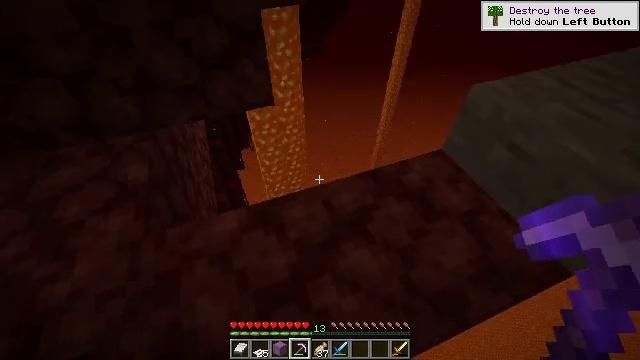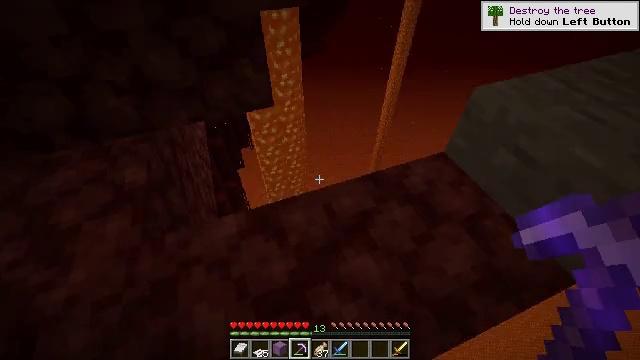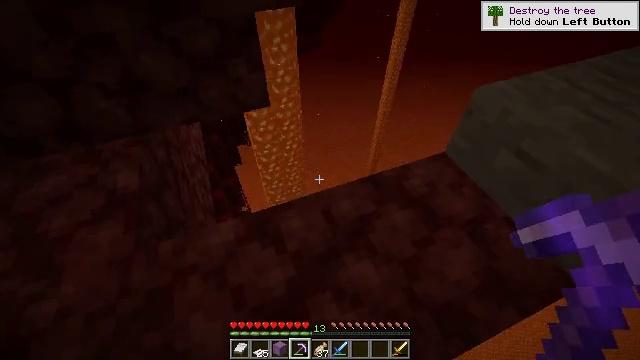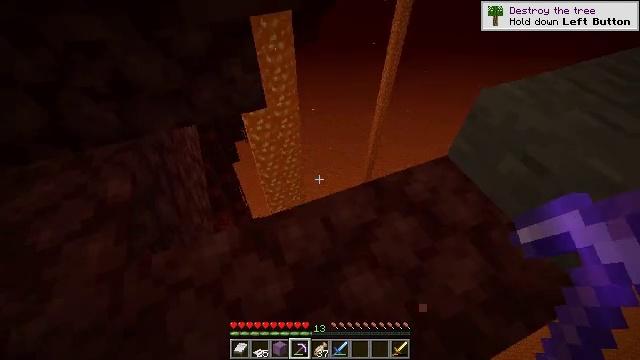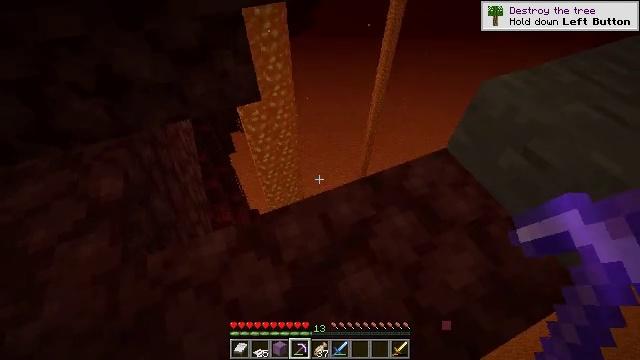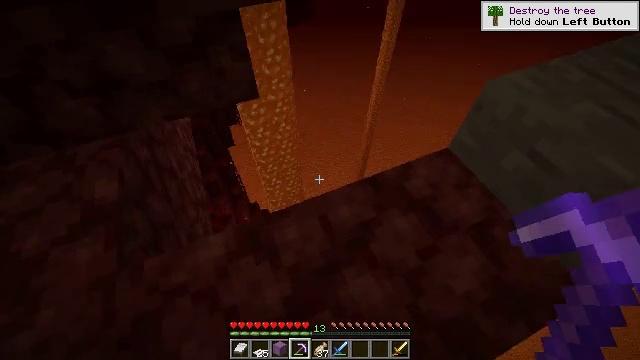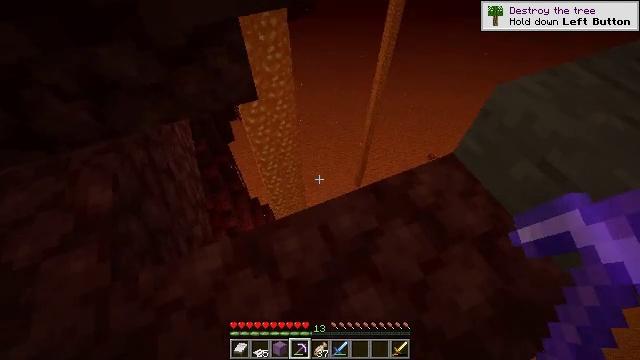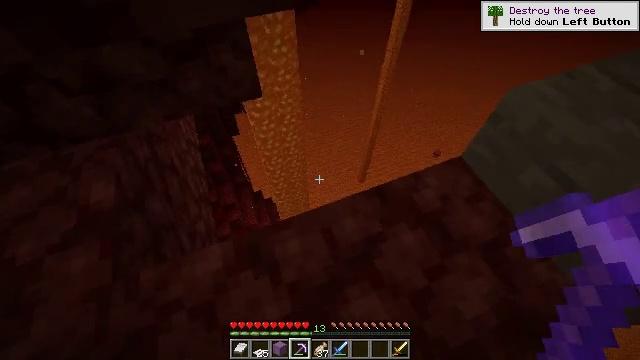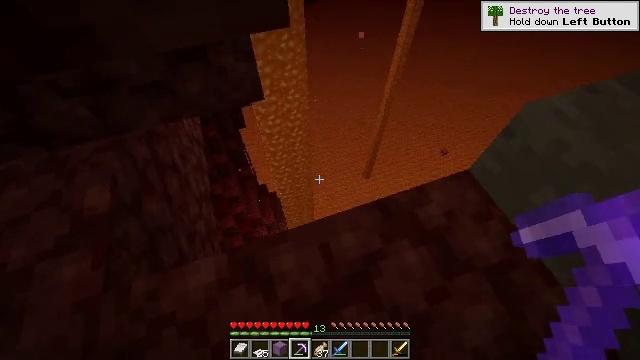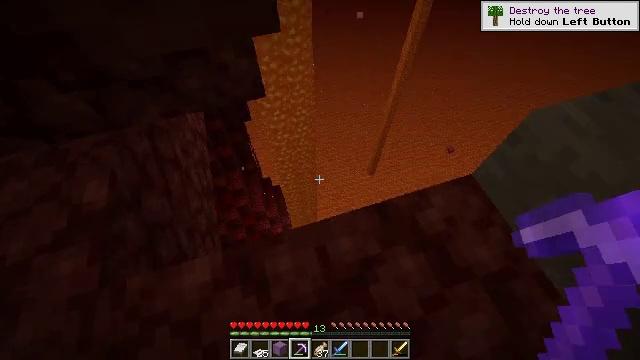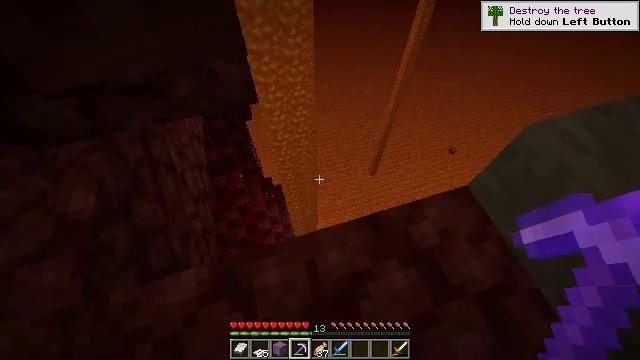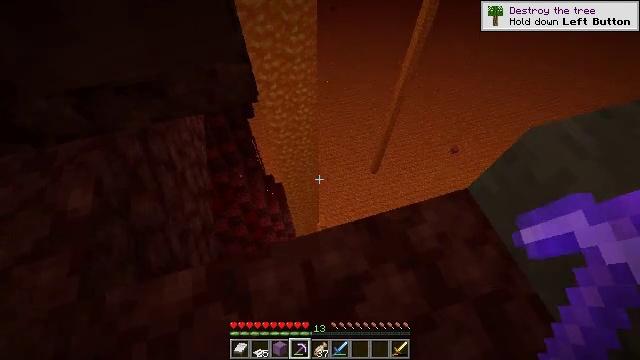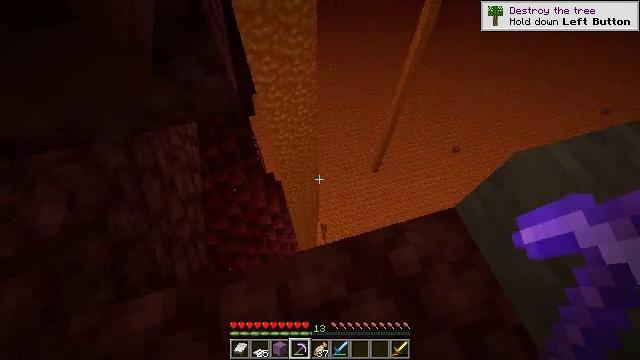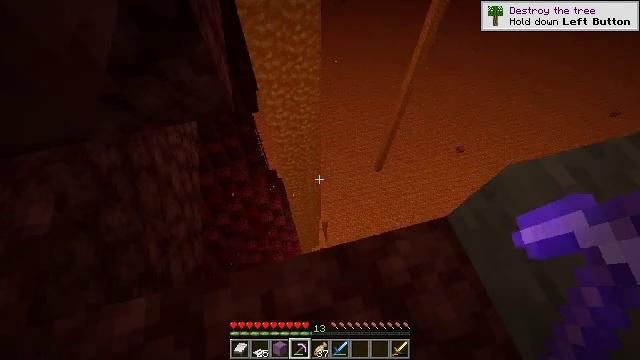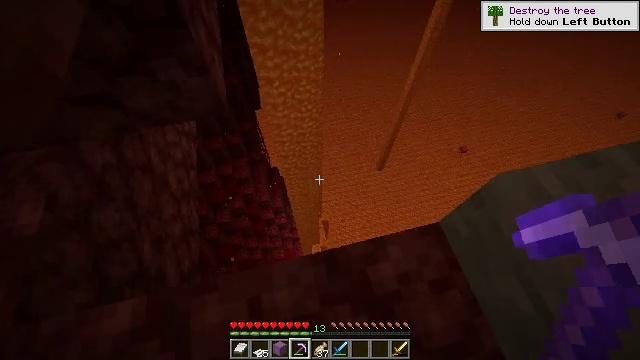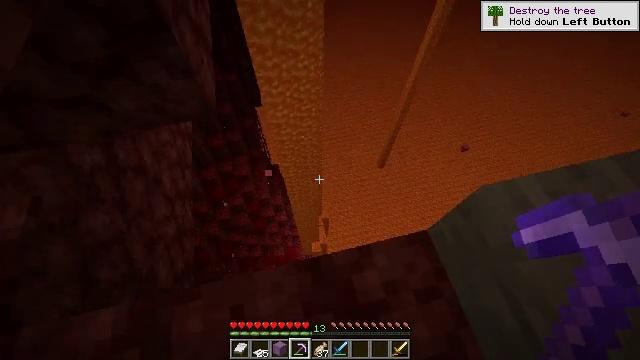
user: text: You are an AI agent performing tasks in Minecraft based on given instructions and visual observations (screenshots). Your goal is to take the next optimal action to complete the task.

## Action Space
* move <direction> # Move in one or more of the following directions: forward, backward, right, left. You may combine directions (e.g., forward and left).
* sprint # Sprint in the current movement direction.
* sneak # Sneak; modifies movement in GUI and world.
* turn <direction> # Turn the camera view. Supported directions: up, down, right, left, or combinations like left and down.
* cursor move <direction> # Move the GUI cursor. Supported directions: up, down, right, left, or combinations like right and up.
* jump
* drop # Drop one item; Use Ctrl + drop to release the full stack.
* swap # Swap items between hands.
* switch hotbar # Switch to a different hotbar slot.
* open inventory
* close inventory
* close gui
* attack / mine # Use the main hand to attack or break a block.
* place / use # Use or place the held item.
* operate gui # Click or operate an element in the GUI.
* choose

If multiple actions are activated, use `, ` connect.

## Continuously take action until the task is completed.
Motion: motion action
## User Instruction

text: Remove a golden sword from the inventory.
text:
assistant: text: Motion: move forward, sneak
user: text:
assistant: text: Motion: move forward, sneak
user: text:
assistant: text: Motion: move forward, sneak, turn down
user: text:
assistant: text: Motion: move forward, sneak, turn right and down
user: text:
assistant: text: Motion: move forward, sneak, turn down
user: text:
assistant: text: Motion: move forward, sneak, turn down
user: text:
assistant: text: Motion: move forward, sneak, turn left and down
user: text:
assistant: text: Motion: move forward and move right, sneak, turn left and down
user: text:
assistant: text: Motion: move forward and move right, sneak, turn left and down
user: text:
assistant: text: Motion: move forward and move right, sneak
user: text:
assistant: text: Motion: move forward and move right, sneak
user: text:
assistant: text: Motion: move forward and move right, sneak
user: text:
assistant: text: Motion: move forward and move right, sneak, turn left
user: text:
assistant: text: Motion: move forward and move right, sneak
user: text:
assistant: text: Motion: move forward and move right, sneak
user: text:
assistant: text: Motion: move forward and move right, sneak
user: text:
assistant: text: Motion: move forward, sneak, turn down
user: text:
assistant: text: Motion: move forward, sneak, turn down
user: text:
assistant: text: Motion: move forward, sneak
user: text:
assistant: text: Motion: move forward, sneak, turn down
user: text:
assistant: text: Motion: move forward, sneak, turn down
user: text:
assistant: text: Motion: move forward, sneak, turn down
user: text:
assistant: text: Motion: move forward, sneak
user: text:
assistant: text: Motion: move forward, sneak
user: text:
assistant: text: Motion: sneak
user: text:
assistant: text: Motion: sneak
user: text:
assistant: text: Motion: sneak
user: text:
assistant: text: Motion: sneak
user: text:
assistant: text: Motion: sneak
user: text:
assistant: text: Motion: sneak